Question: I have a table where we have staff_id and manager_id. Attached screenshot.
I found managers by using this query:
'''
select e.first_name as employee , m.first_name as manager
from sales.staffs E
inner JOIN sales.staffs M ON M.staff_id = E.manager_id
'''
How do I pull a list of employees who are not managers?
My sample table

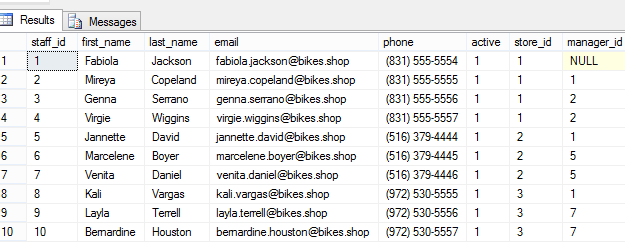
Answer: use not exists
'''
select t1.* from from sales.staff t1
where not exists ( select 1 from sales.staff t2 where t1.staff_id=t2.manager_id )
'''
if you use 'not in' then do 'null' chechk
'''
select t.* from sales.staff t
where t.staff_id not in (select manager_id from sales.staff where manager_id IS NOT NULL)
'''